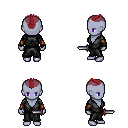
a pixel art fantasy rpg character, female body template, dark elf, purple skin, gray robe, teal pants, brunette short mohawk hairstyle, cloth bracers, dagger, four views (front, back, left, right), 2x2 character sprite sheet, small pixel art, hard edges, no anti-aliasing